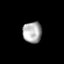
Tissue: lung
Cell type: Epithelial cells
Senescence score: 0.221
Nuclear area (px): 392
Mean DAPI intensity: 172.327